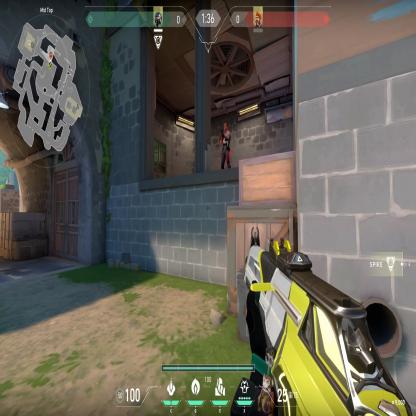
Label: enemy